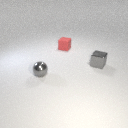
small gray metal sphere to the left of small red rubber cube